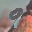
Label: 9